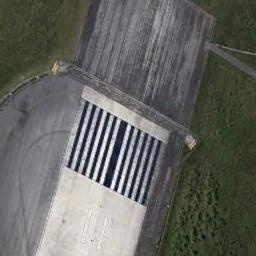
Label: runway